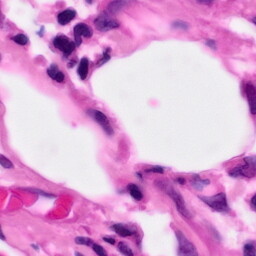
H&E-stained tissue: Pancreatic